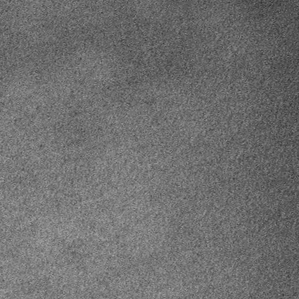
Label: frost